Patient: sex F, age 44
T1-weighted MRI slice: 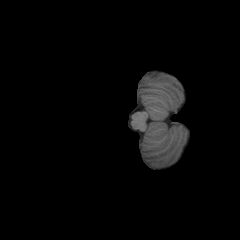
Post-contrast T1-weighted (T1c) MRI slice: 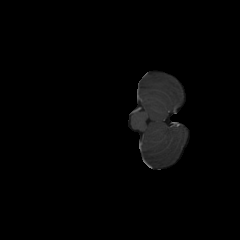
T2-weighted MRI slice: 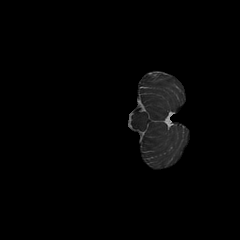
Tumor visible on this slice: no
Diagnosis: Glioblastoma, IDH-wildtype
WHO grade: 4